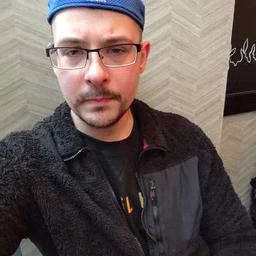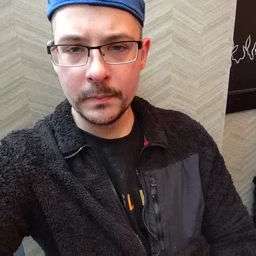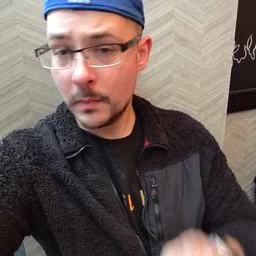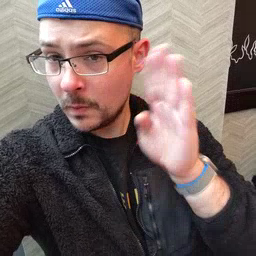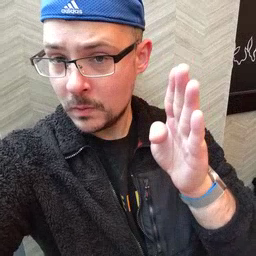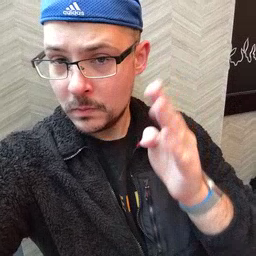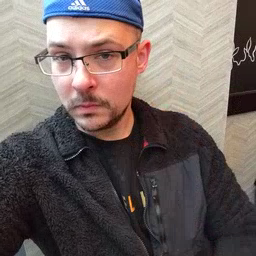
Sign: hello